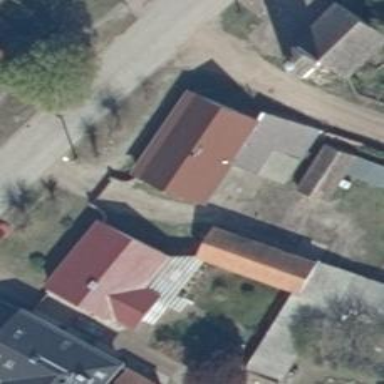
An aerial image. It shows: Gabled roofed house.